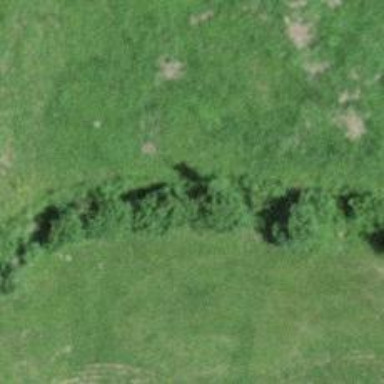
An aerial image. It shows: Hedge barrier.